Interaction volume radius: 5 \u00c5
Interaction volume height: 10 \u00c5
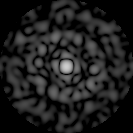
Disorder parameter: 0.8768